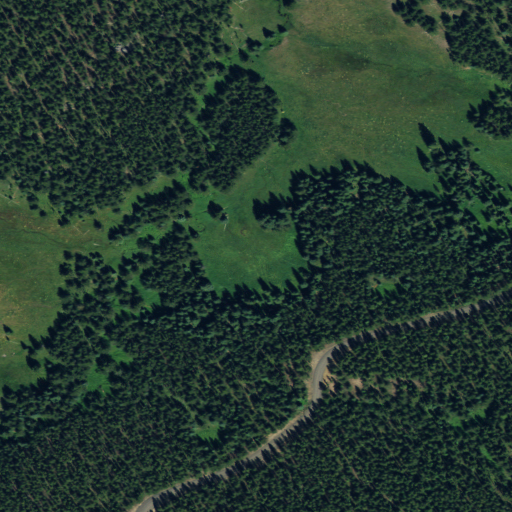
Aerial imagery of plain(s) in Oregon named Beaver Meadow containing evergreen forest, woody wetlands, and shrub